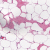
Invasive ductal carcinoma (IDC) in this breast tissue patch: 0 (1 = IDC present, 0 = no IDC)